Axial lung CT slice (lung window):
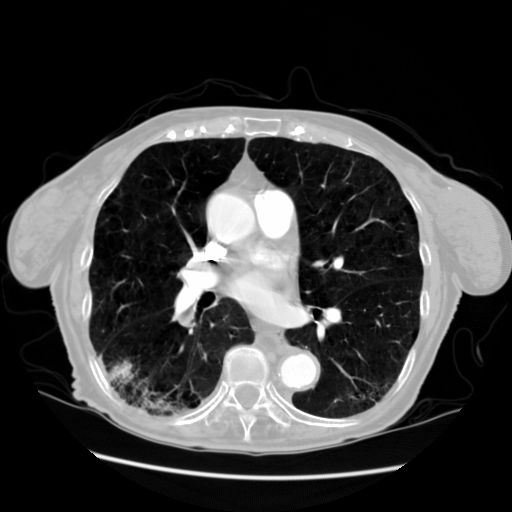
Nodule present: no